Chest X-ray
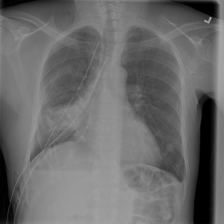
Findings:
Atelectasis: positive
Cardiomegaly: negative
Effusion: negative
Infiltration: negative
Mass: positive
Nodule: negative
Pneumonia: negative
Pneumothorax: negative
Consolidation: negative
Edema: negative
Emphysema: positive
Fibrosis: negative
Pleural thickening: negative
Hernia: negative